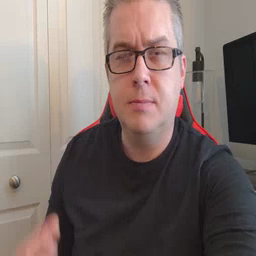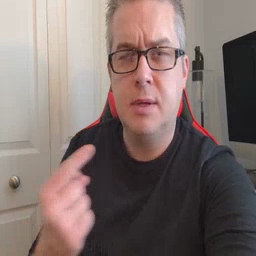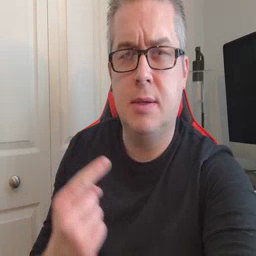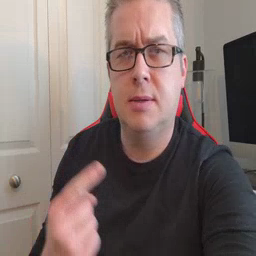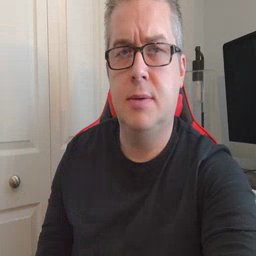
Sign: owie